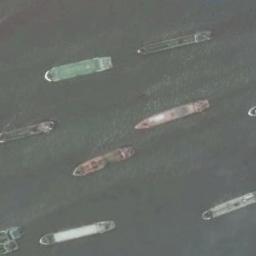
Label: ship